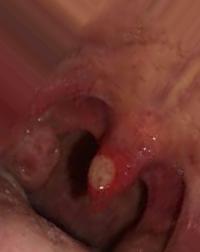
Condition: Mouth Ulcer